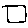
Label: square